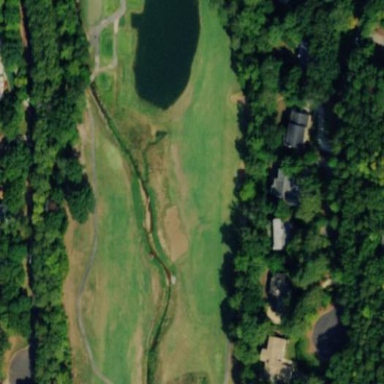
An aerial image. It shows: Rough area on grassy golf course.